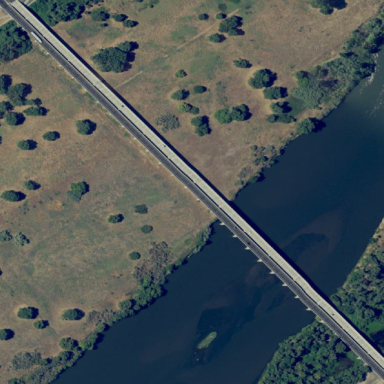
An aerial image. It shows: Man-made bridge.